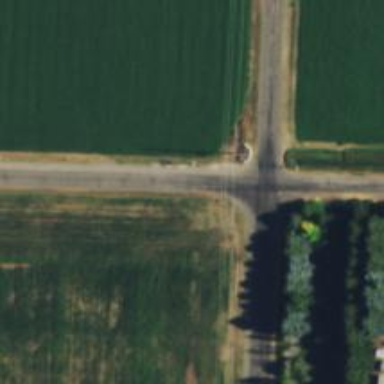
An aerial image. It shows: Road with stop sign.